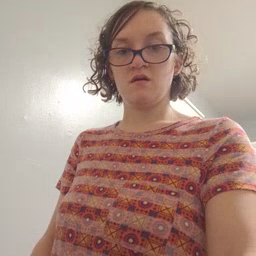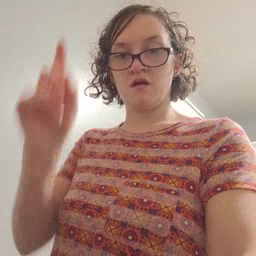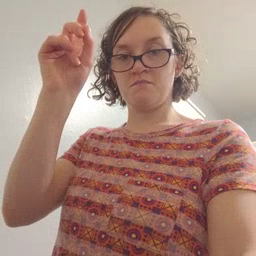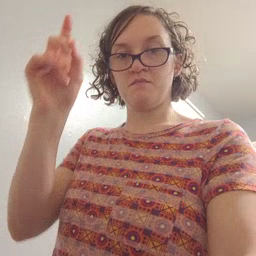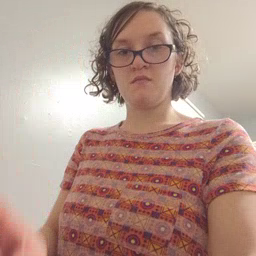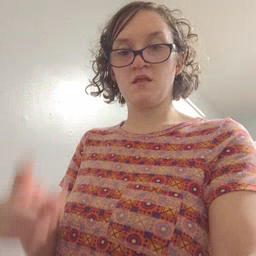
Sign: up